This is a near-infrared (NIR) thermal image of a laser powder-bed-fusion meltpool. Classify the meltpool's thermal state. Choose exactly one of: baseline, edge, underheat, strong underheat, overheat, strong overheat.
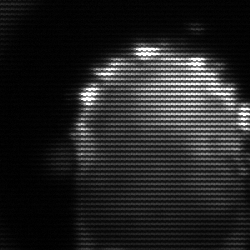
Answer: baseline